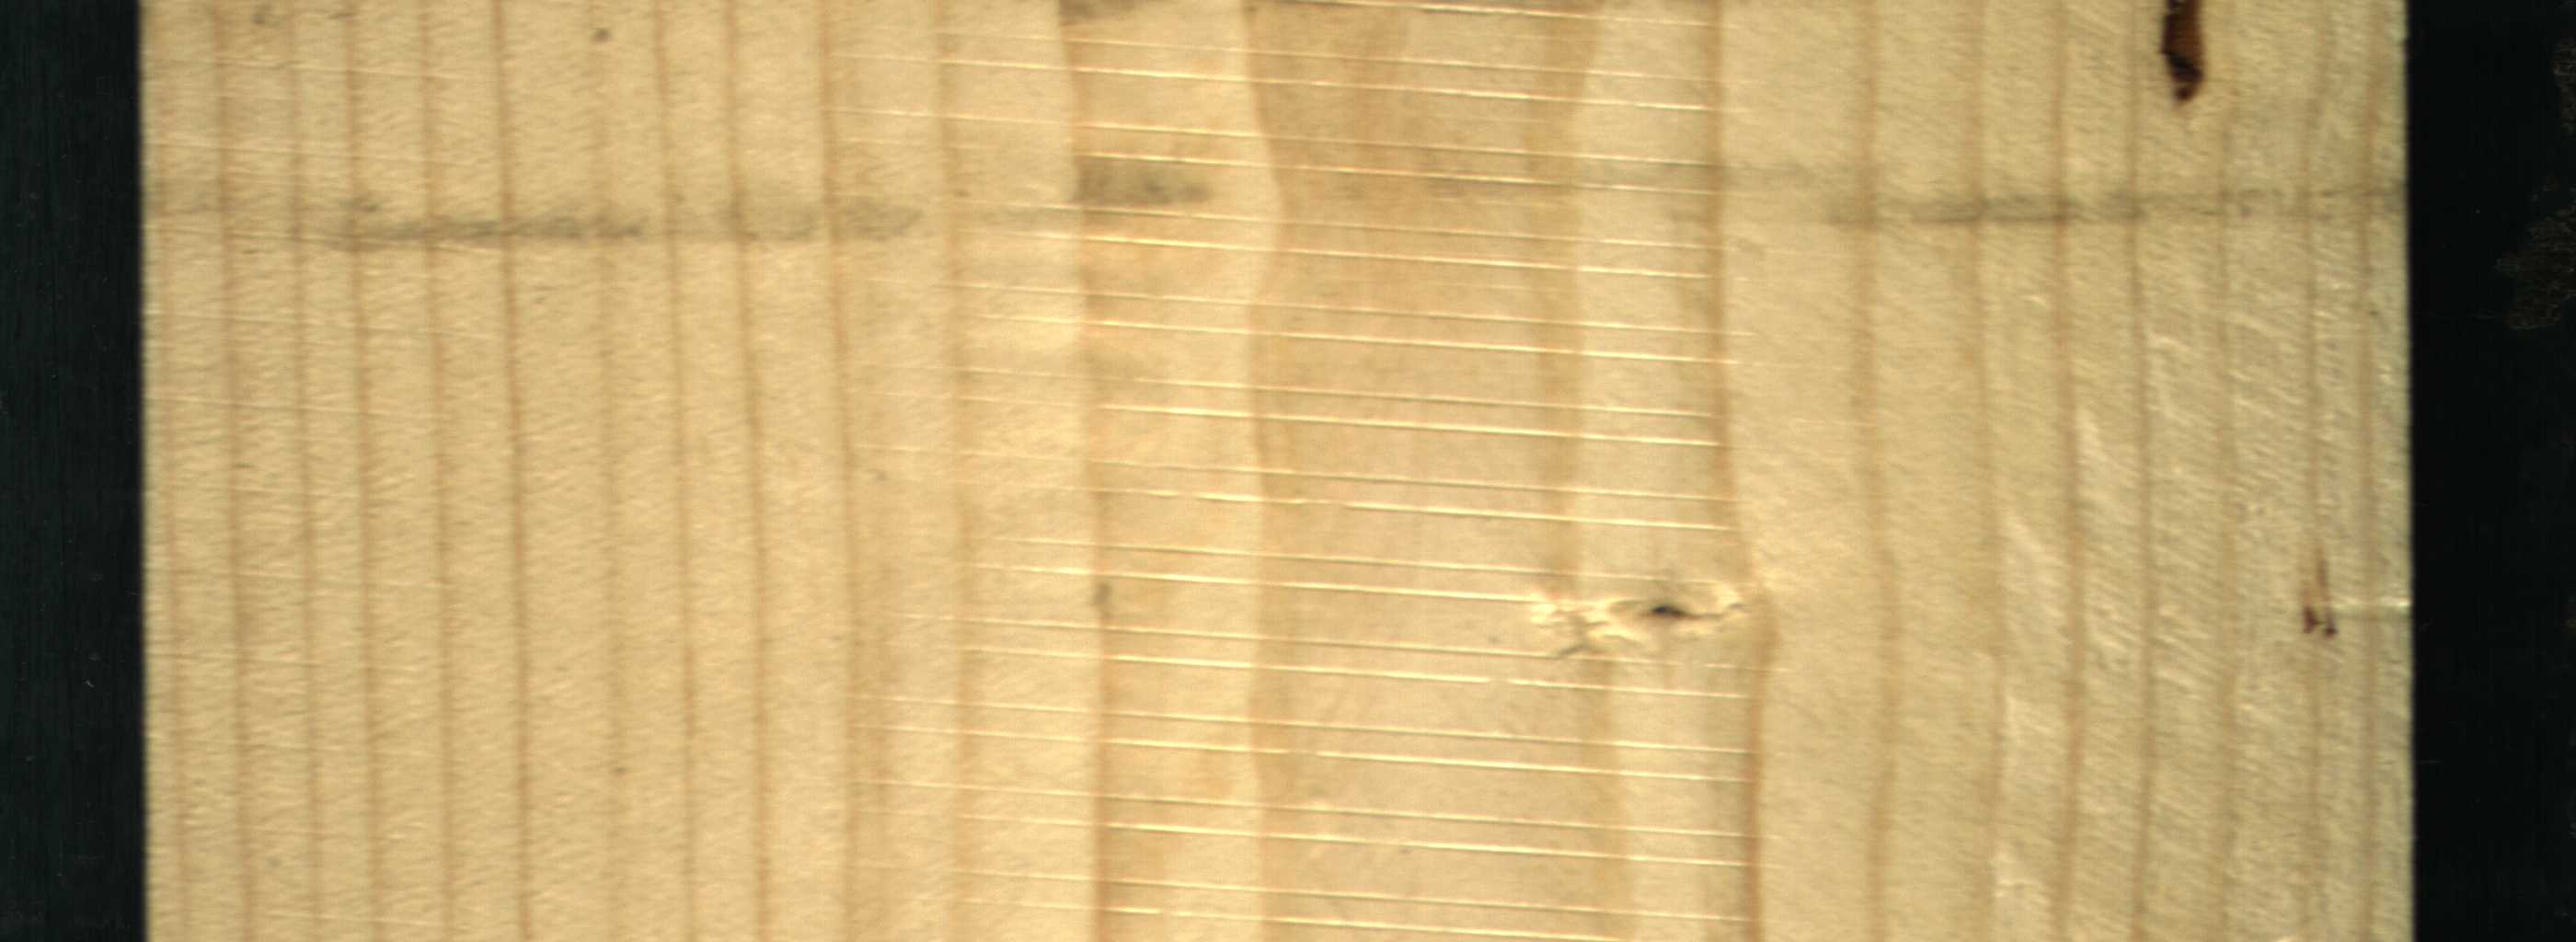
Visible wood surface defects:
resin
resin
Live_Knot